Question: I'm not very familiar with file handling in ruby. A problem I've come accross is that reading and writing a binary file doesn't produce exactly the same file.
'clone = Tempfile.new(tempfile.original_filename)'
'FileUtils.copy_stream(tempfile, clone)'
'clone.flush'
From the image below it is clear that it is not an exact file copy, when I try to open the newly created file in an image viewer it reports that the file is corrupt. I have tried copying the file in different ways such as 'clone.write(tempfile.read)', etc. without success.

What I'm trying to accomplish is actually simply using a Tempfile twice. A file is uploaded via rails and given to me as a Tempfile. I want to submit it to two different restful services and 'RestClient.post' closes the file automatically. Another option would be to submit some sort of in memory stream clone to RestClient so that it can not close my file. If I submit 'File.open(tempfile.path)' to RestClient it produces the same broken file, this indicates that the reading is the problem and not the writing. If I submit the original Tempfile object to RestClient it works perfectly but then it is closed and deleted and I cannot send it again.
Please help!
Regards,
Pierre
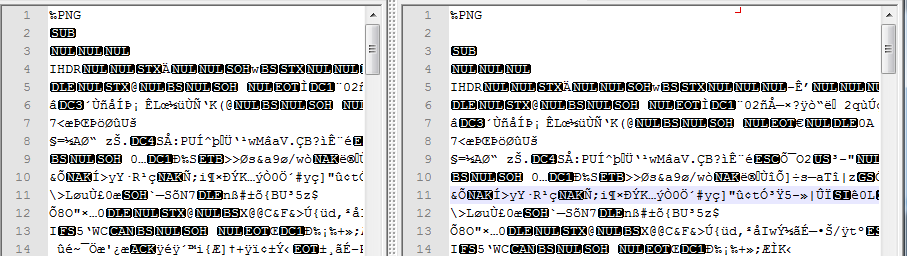
Answer: It would be much more helpful to see a hex view of these files instead of a text editor's intepretation. My guess is that at least one of the files is not opened in binary mode. In Ruby 1.9, try
'''
open(filename, 'rb')
open(filename, 'wb')
Tempfile.new(filename, :binmode => true)
'''
for opening a file for reading / writing and to create a binary temporary file, respectively.